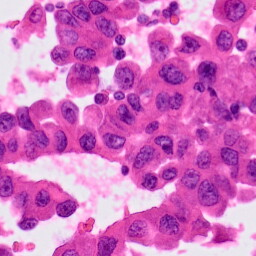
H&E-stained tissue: Lung